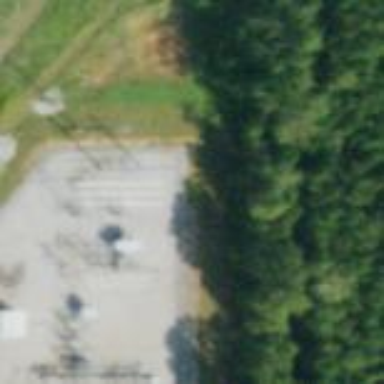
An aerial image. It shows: Distribution substation surrounded by fence.